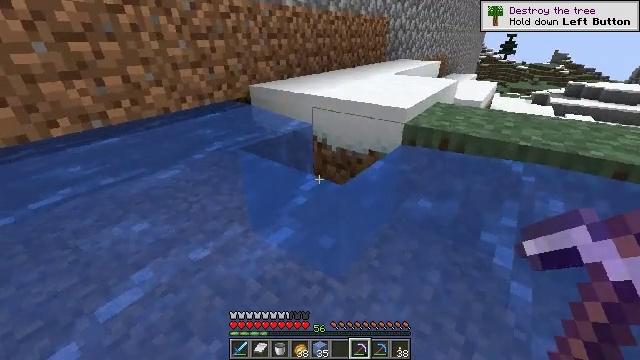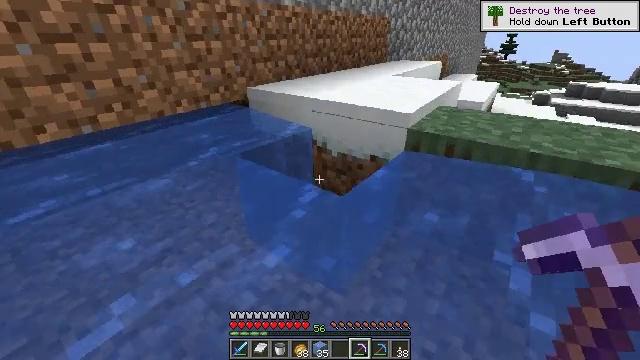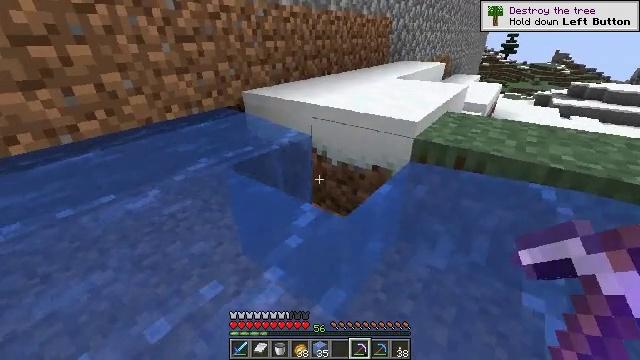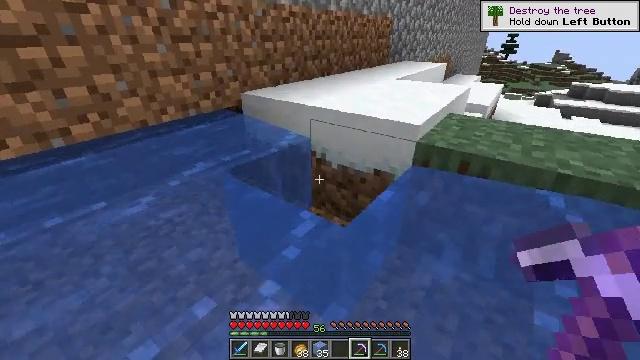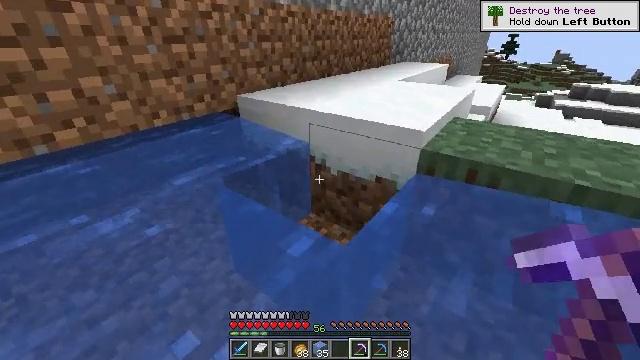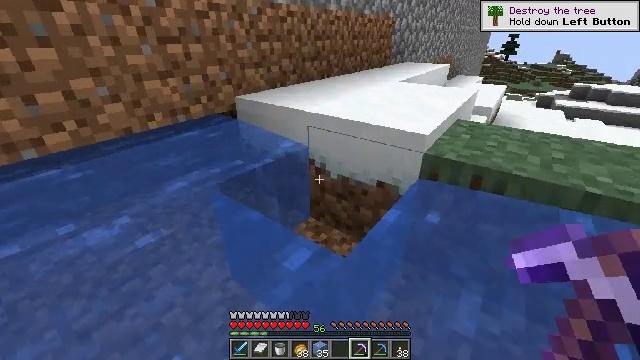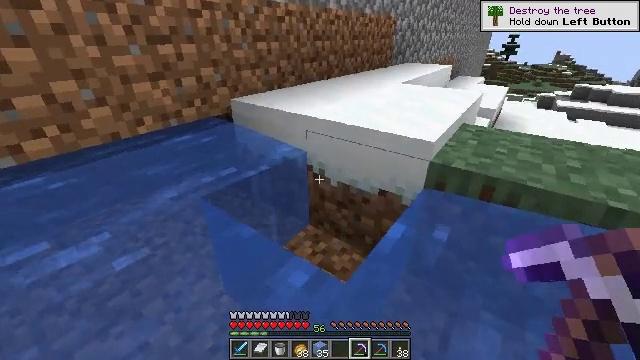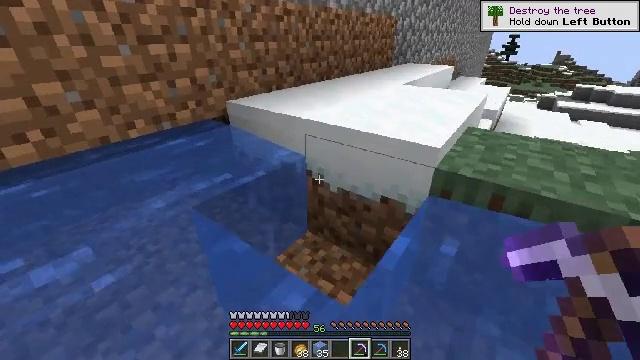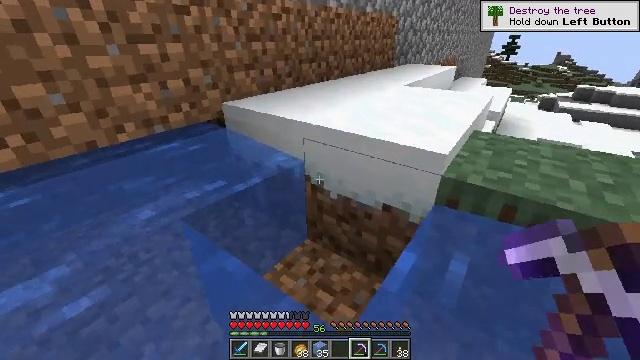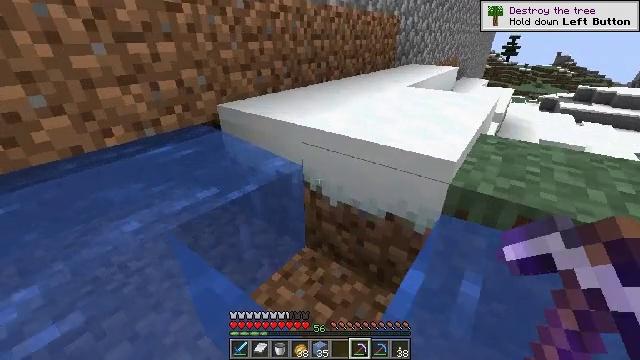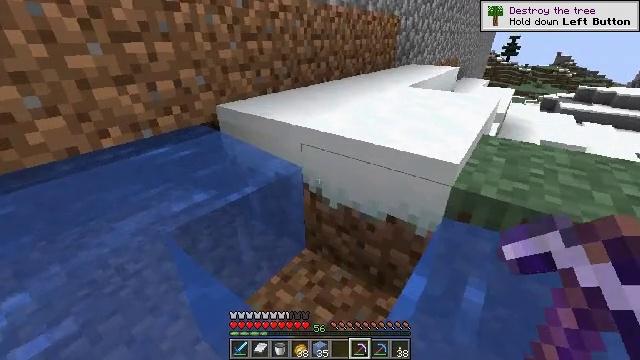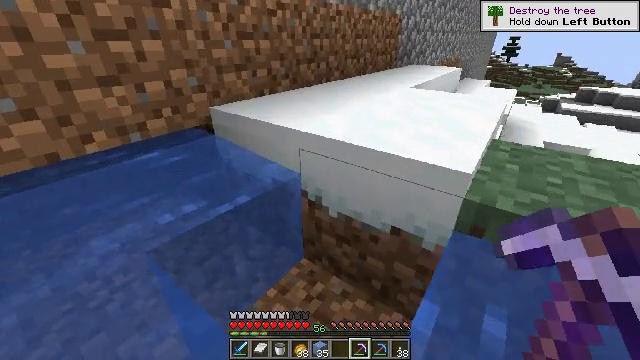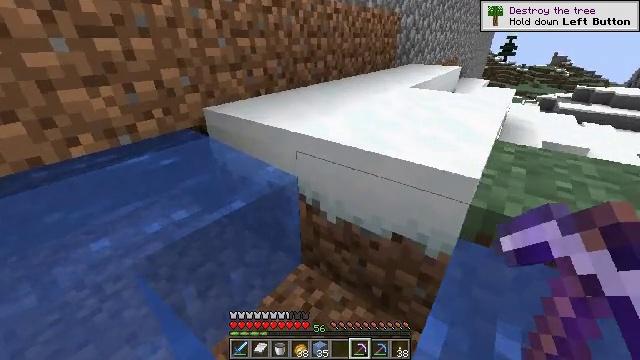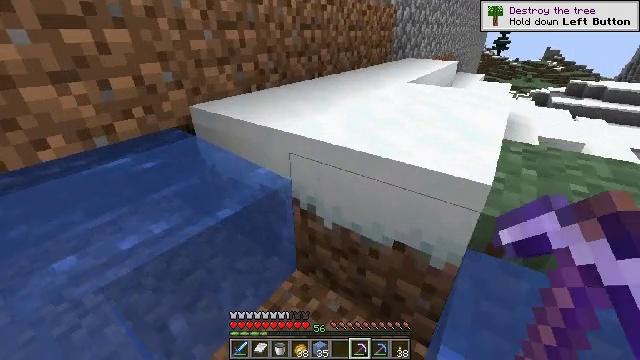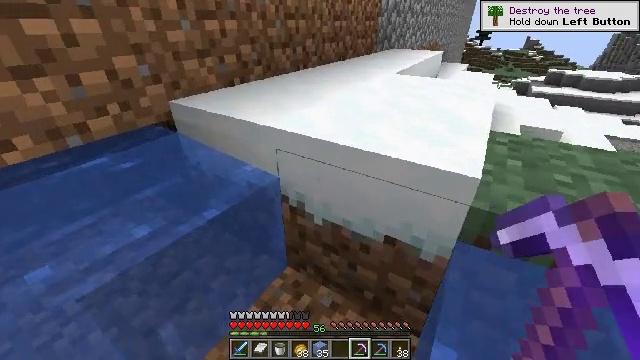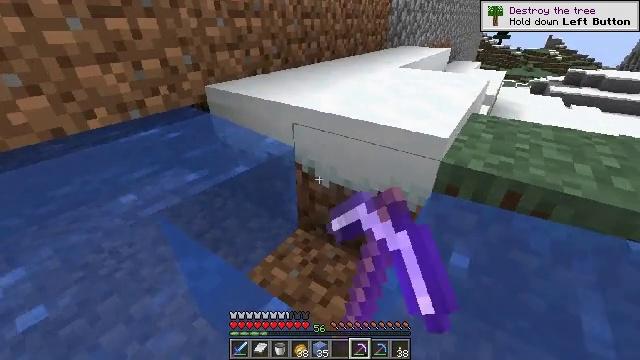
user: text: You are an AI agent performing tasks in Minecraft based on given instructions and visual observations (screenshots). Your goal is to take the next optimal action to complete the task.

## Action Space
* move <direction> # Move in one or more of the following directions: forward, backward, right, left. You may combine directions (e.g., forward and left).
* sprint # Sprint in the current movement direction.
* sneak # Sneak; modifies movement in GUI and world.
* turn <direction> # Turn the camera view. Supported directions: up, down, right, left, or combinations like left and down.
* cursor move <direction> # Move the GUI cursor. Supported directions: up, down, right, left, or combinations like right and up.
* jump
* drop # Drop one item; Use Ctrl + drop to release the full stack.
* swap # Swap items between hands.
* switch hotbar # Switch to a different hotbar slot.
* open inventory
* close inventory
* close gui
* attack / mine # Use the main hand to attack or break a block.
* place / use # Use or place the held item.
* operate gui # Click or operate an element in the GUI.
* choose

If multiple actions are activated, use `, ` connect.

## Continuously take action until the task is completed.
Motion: motion action
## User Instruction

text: Break the ice to collect it.
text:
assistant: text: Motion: move forward
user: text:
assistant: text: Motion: move forward
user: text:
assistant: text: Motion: move forward
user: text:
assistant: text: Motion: move forward
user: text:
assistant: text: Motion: move forward
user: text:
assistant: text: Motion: move forward
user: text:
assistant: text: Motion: move forward
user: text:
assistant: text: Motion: move forward
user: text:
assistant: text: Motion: move forward
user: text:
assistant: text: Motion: move forward
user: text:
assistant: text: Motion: move forward
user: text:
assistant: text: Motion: move forward
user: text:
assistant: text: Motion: move forward, turn right
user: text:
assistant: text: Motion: move forward, turn right and down
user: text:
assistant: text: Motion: move forward, turn right and down
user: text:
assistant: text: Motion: move forward, turn right and down
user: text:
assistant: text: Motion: turn right and down
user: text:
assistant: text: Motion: turn down
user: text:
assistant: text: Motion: turn right and down
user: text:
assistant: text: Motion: turn right and down
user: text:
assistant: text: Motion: turn right and down
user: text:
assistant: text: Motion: no_op
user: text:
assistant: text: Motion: no_op
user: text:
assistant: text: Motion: no_op
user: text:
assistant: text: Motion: no_op
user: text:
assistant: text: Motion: no_op
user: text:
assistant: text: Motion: no_op
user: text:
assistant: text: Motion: no_op
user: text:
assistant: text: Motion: turn up
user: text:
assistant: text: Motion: no_op